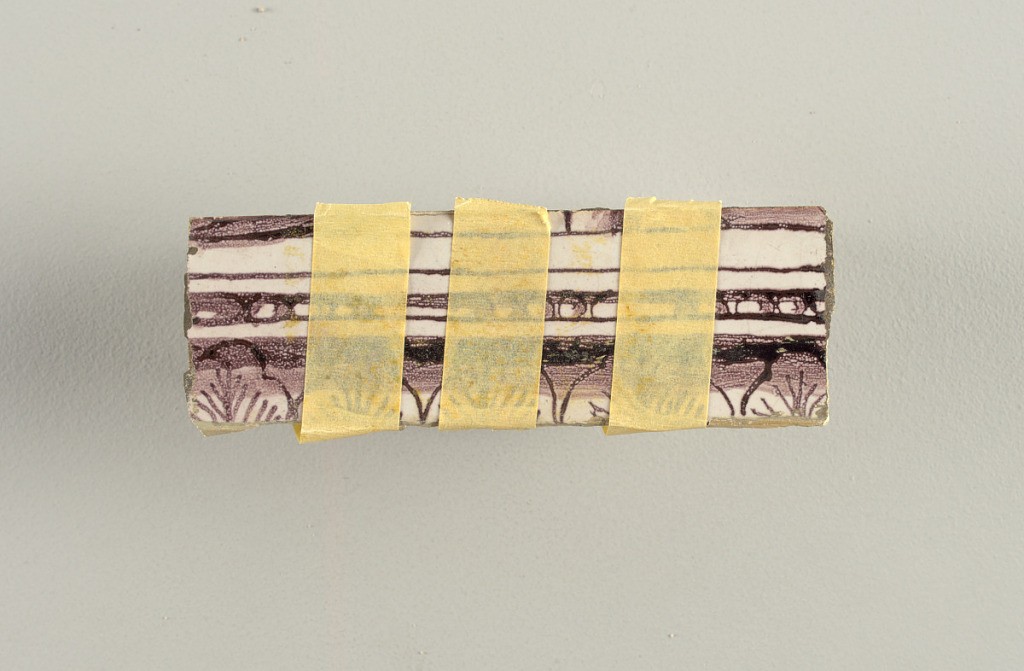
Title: Tile wall facing
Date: ca. 1725
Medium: Tin-glazed earthenware, underglaze
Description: Horizontal rectangle.  Thirty tiles wide and twenty-three tiles high with opening for fireplace eleven tiles wide and ten high.  Foliage arabesques disposed about three vertical axes from which are emphazised by urns at center and right, and at left by the figure of a standing woman carrying an infant on her arm and accompanied by two children.